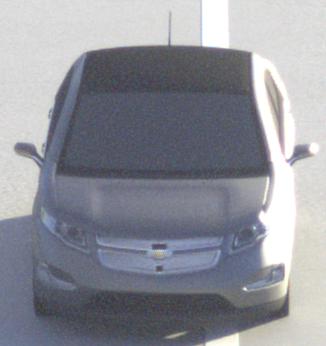
Make: Chevrolet
Model: Volt
Detailed model: Volt
Model produced from: 2011/11
Model produced until: 2014/08
Doors: 5
Color: gray
Road condition: dry road
Daytime: sunrise or sunset
Contrast: high contrast